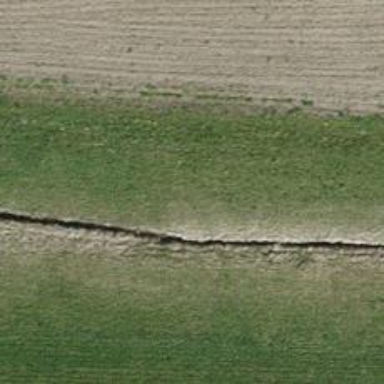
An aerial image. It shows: Ditch serving as waterway.